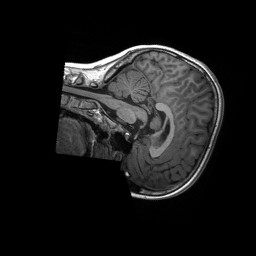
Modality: T1w
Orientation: sagittal
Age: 9
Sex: female
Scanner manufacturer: siemens
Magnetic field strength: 3 T
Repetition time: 2.3 s
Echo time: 0.00232 s